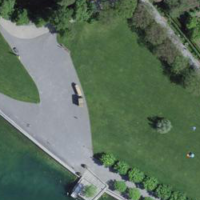
EUNIS habitat code: 53
Species observed at this site:
Araneus diadematus
Aesculus hippocastanum